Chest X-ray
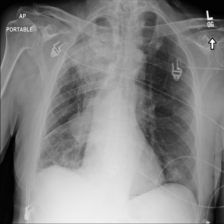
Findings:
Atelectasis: negative
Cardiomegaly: negative
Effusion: negative
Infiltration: negative
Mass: negative
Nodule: negative
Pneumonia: negative
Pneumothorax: negative
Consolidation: negative
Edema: negative
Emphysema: negative
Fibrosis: negative
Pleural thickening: negative
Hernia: negative